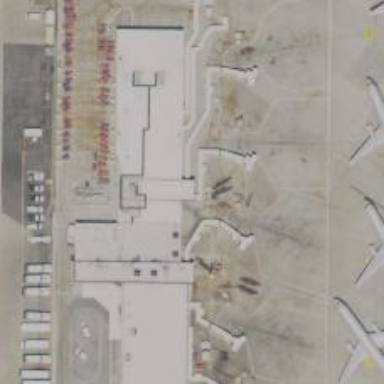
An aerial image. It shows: Airport gate.